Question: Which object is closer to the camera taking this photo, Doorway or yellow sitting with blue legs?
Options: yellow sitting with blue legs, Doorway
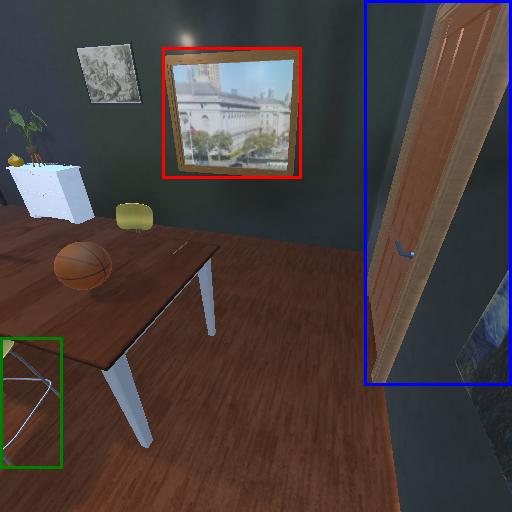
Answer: yellow sitting with blue legs